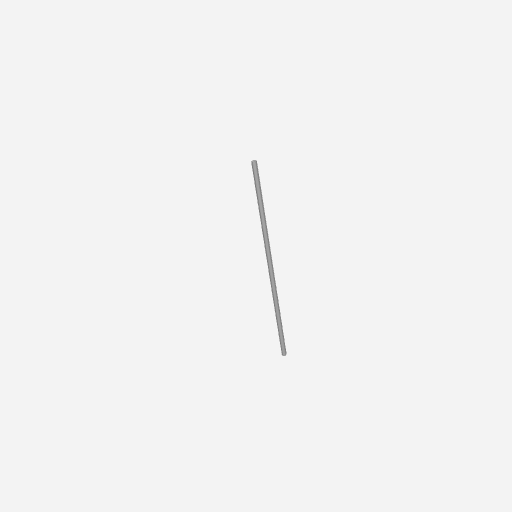
Part: Shaft12ROD528